Brain MRI, modality: hrT2
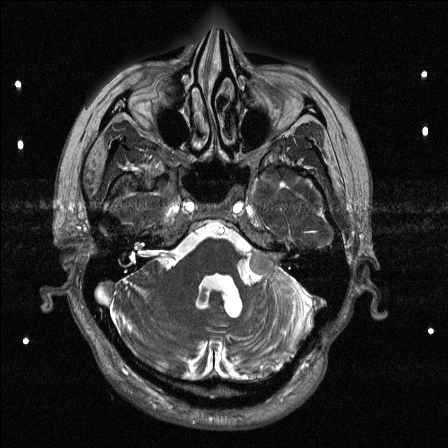